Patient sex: M
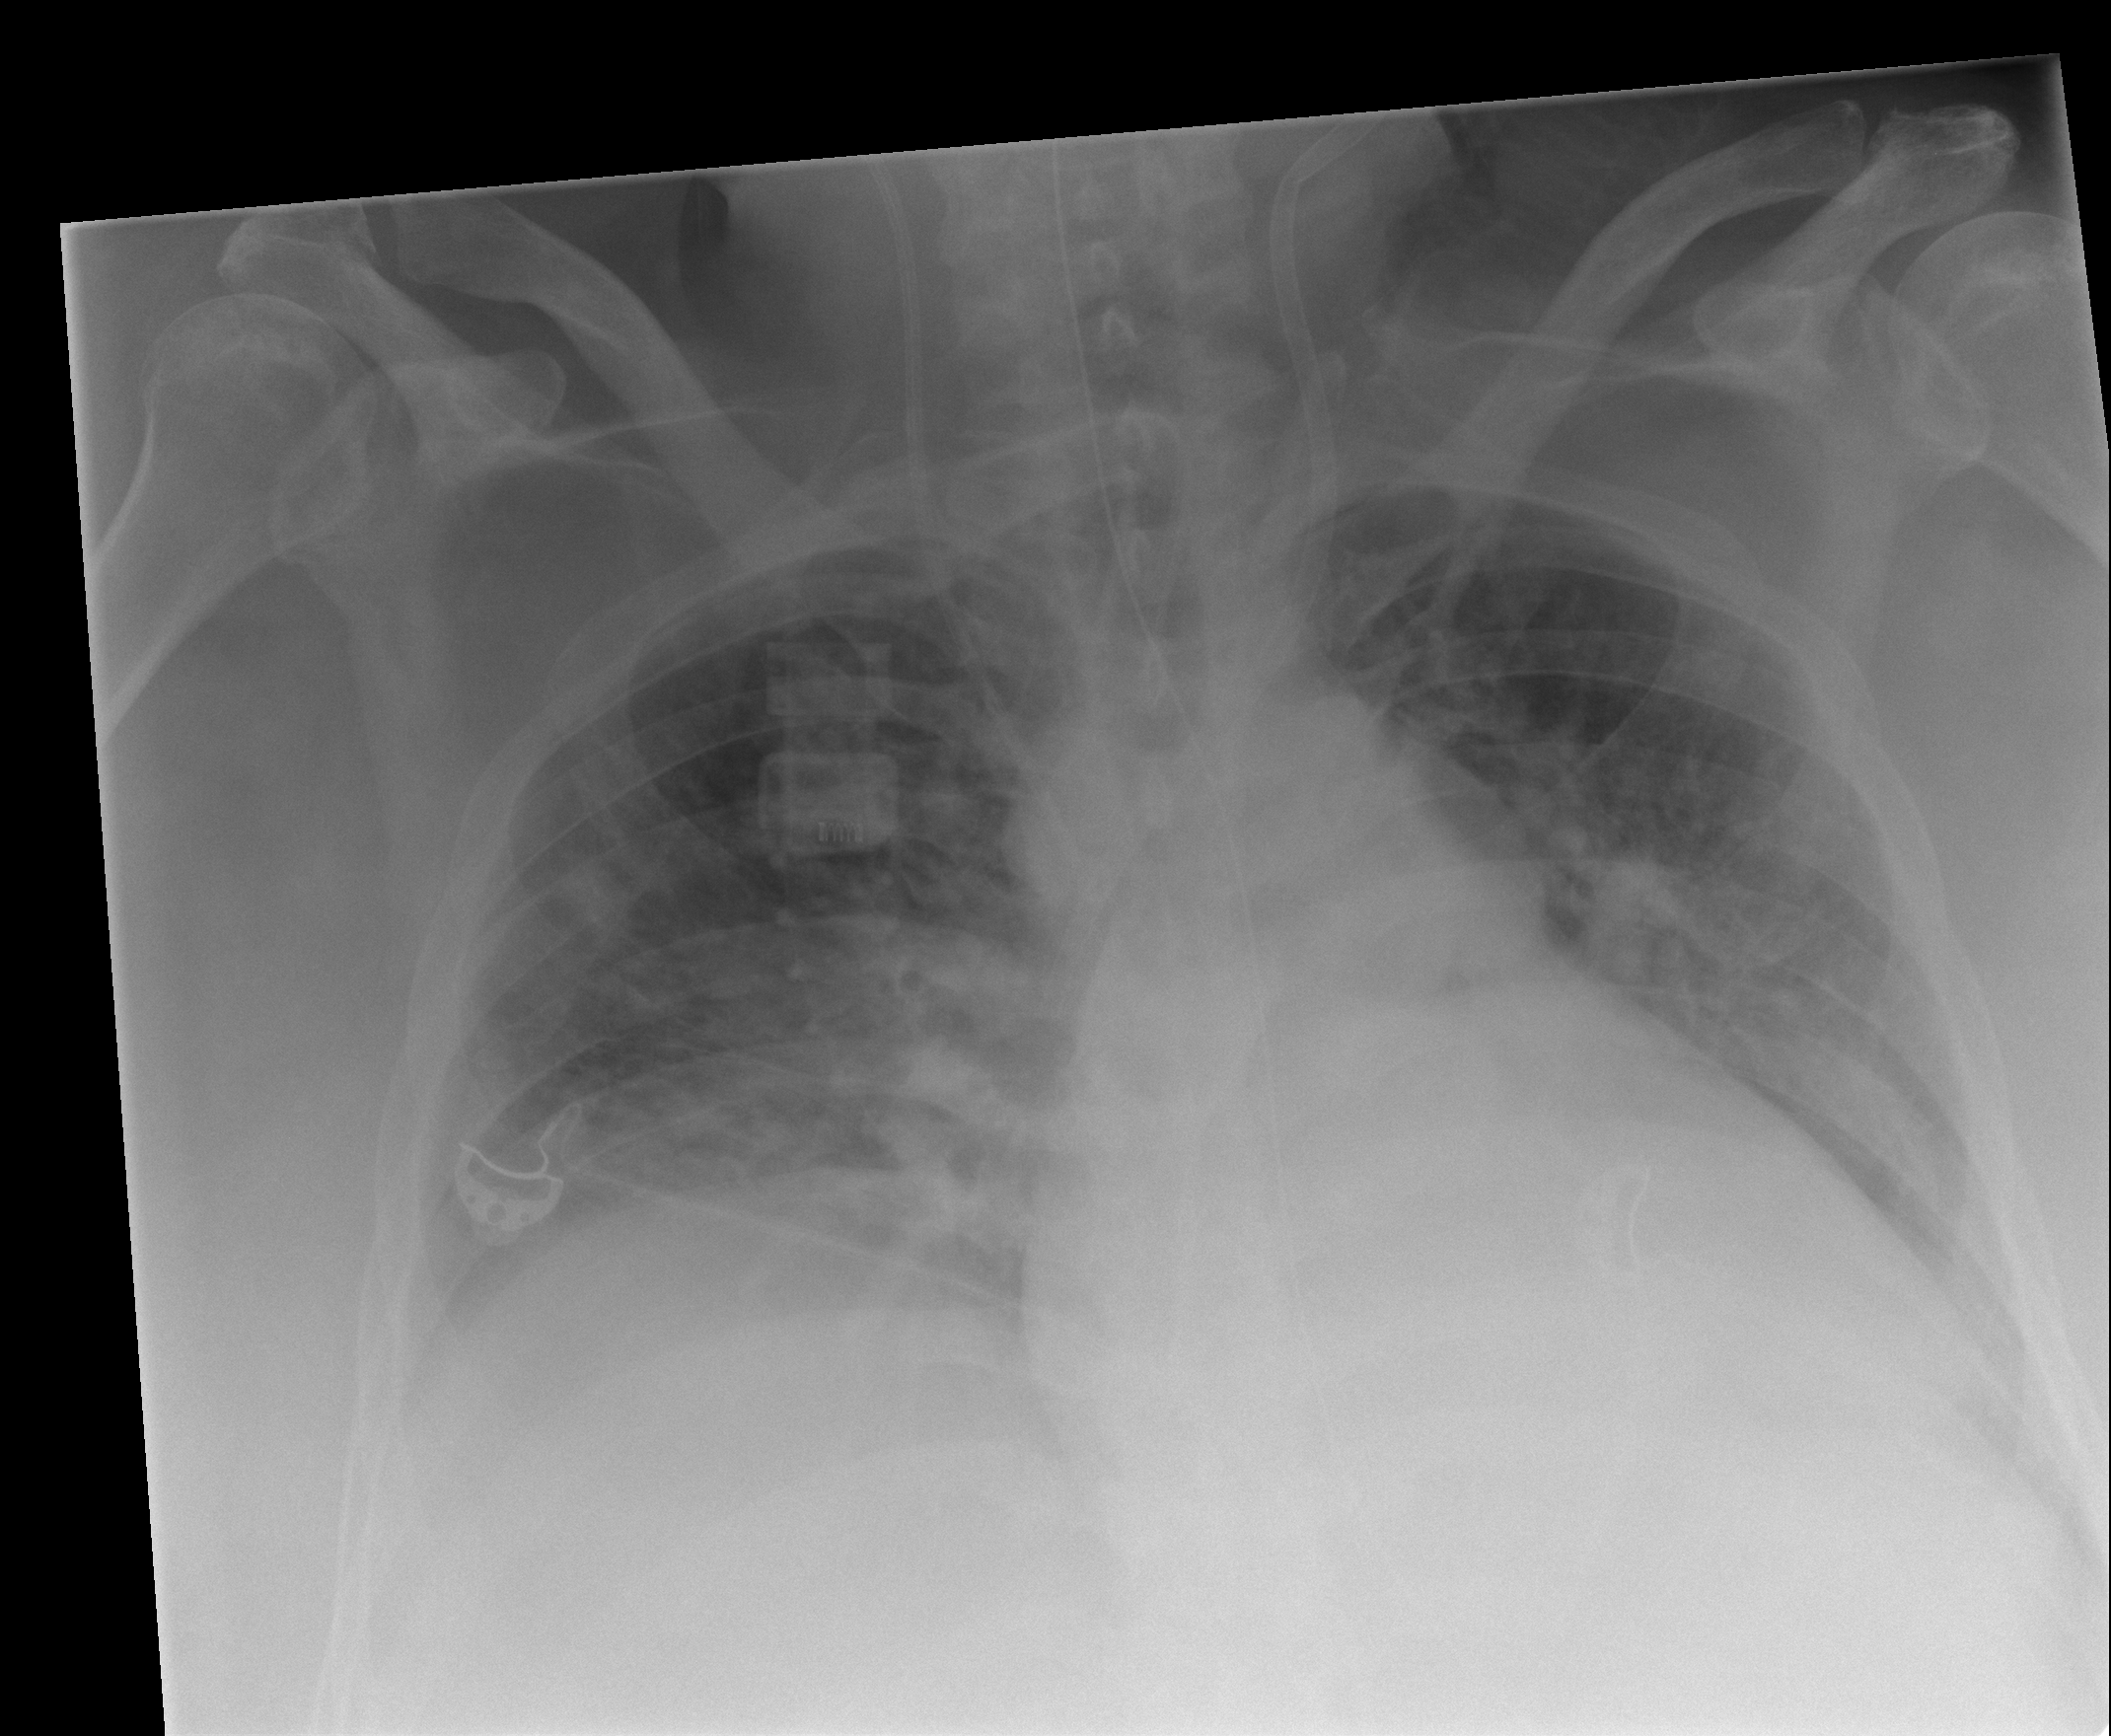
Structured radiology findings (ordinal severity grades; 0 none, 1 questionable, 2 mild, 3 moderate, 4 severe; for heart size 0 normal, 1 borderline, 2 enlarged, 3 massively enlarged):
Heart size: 2
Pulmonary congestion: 2
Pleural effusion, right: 2
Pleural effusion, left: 2
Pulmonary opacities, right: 0
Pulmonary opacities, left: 0
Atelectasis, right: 0
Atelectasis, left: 0